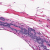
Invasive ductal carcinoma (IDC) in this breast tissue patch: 0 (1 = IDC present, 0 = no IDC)